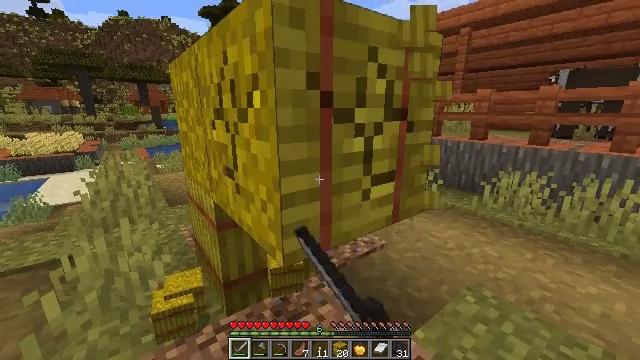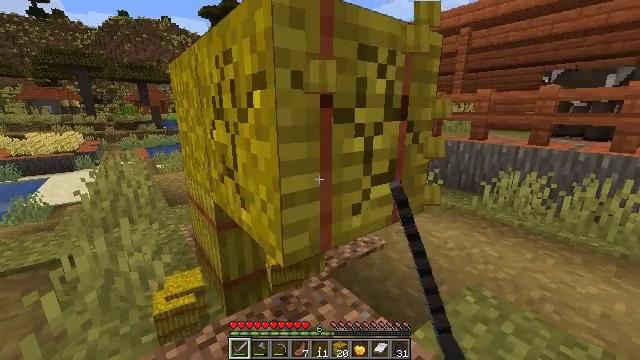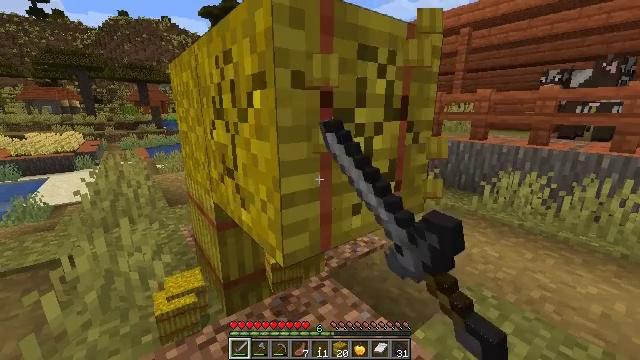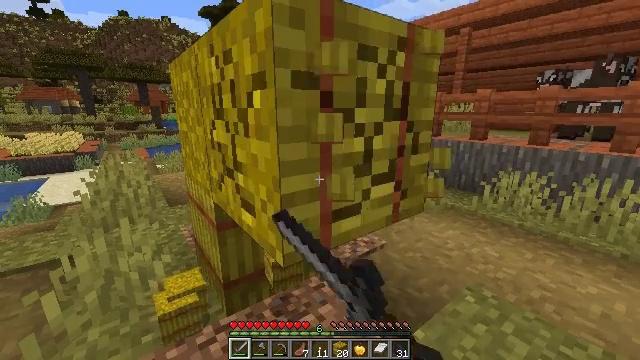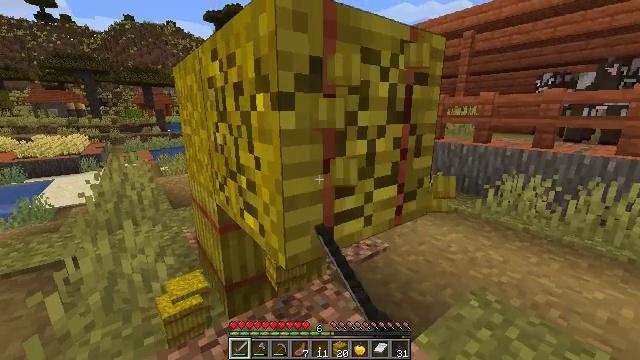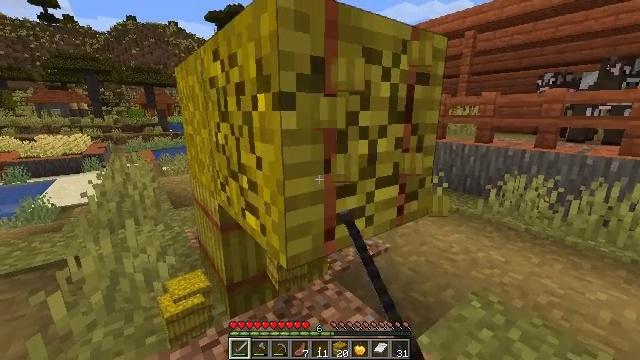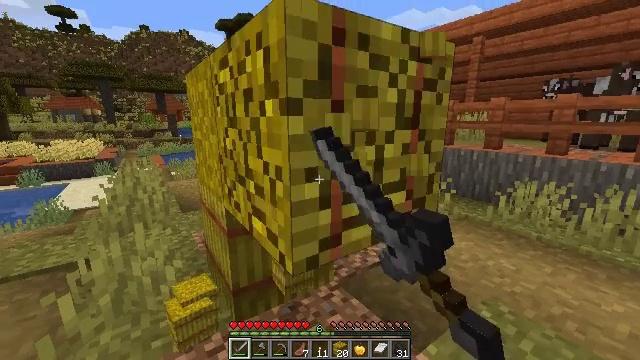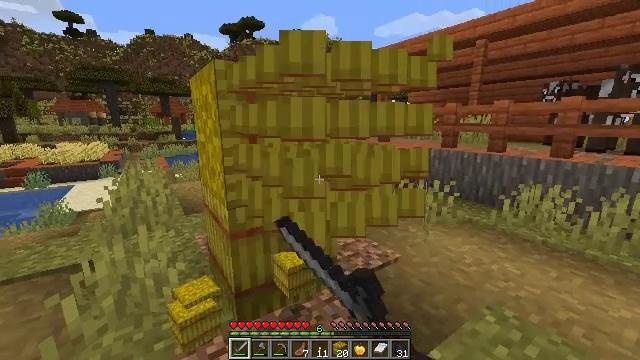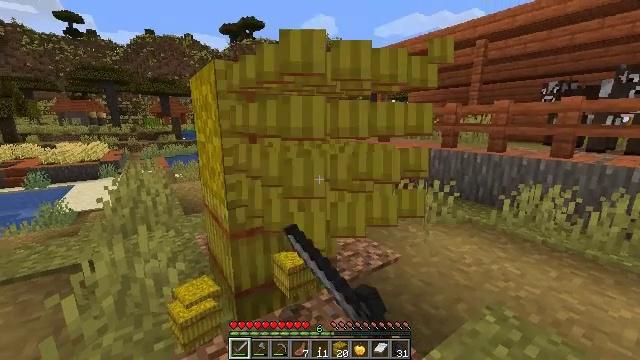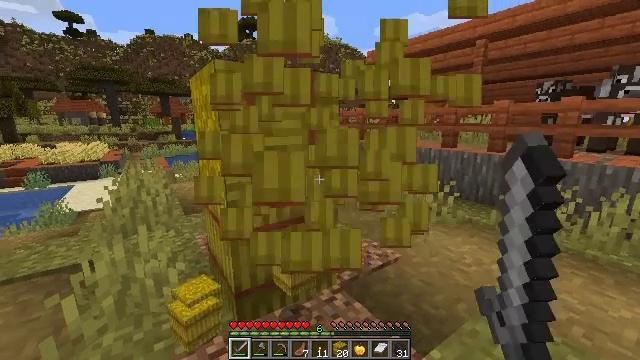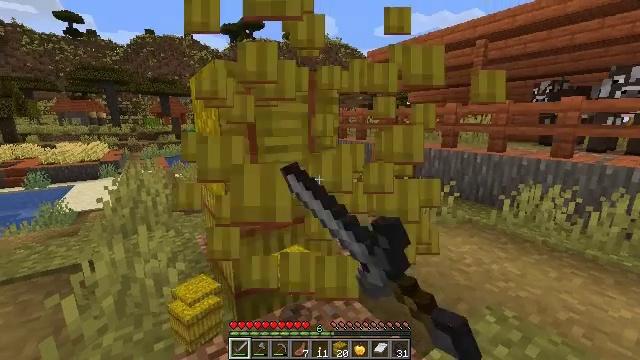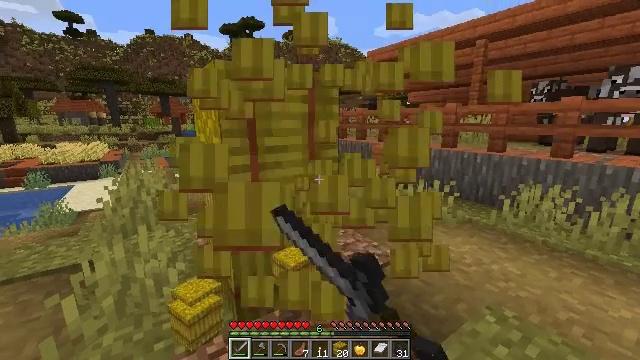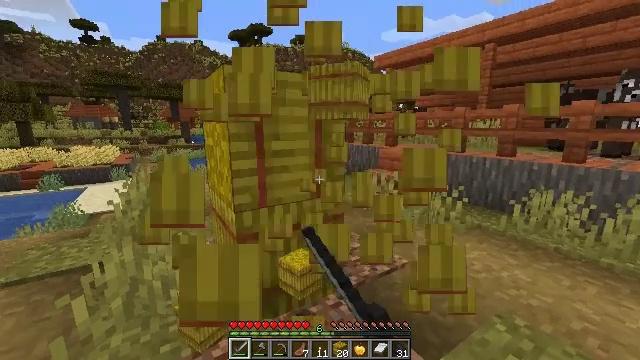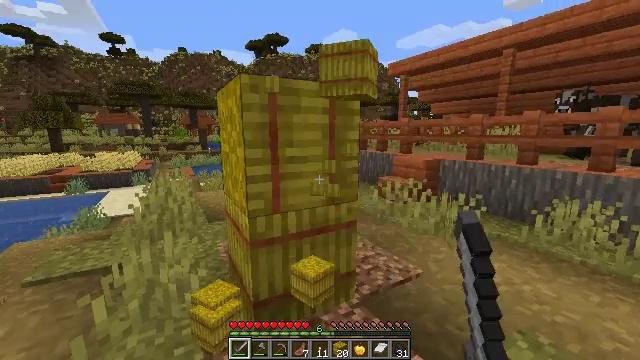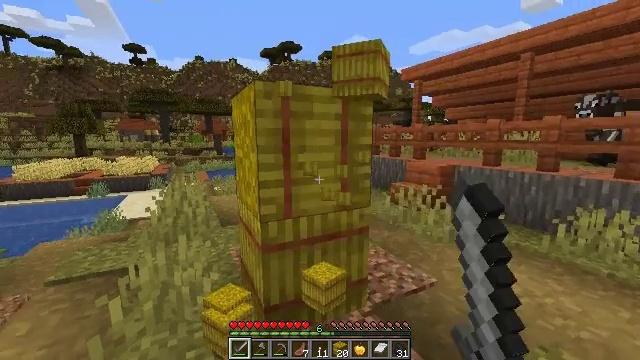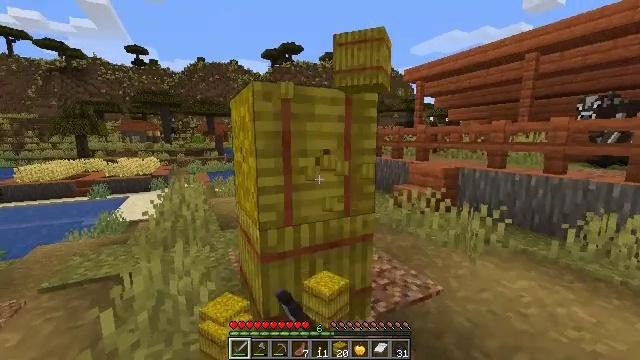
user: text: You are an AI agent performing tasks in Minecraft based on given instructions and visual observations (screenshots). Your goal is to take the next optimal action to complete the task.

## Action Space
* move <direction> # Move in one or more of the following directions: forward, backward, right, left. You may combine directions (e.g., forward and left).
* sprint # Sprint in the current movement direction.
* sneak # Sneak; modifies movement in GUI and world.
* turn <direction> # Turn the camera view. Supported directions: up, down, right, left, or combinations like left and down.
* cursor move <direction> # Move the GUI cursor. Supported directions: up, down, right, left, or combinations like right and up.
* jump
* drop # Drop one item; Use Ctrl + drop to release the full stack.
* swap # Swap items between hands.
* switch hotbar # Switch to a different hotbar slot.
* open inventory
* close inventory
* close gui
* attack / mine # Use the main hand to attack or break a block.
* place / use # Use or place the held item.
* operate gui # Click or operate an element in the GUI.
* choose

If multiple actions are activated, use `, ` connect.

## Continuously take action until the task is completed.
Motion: motion action
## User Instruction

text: Harvest hay blocks from the village.
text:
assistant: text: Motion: attack / mine
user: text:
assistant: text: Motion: attack / mine
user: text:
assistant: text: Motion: attack / mine
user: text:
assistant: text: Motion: attack / mine
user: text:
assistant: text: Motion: attack / mine
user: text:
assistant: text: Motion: turn left and up, attack / mine
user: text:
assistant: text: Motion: attack / mine
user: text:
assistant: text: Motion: attack / mine
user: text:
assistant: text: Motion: attack / mine
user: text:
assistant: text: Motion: attack / mine
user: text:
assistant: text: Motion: attack / mine
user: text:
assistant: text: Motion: turn left, attack / mine
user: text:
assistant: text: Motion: turn left and up, attack / mine
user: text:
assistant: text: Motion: move forward, turn left and up, attack / mine
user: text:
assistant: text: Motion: move forward, attack / mine
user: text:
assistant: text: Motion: move forward, attack / mine
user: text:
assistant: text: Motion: move forward, attack / mine
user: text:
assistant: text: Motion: attack / mine
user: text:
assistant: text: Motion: attack / mine
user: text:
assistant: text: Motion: attack / mine
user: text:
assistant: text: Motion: attack / mine
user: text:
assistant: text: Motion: turn left and down, attack / mine
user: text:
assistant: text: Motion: turn left, attack / mine
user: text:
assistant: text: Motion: attack / mine
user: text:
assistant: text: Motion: move back, attack / mine
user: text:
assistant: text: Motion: move back, attack / mine
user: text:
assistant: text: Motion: move back, attack / mine
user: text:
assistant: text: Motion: attack / mine
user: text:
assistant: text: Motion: attack / mine
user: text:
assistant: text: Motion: attack / mine